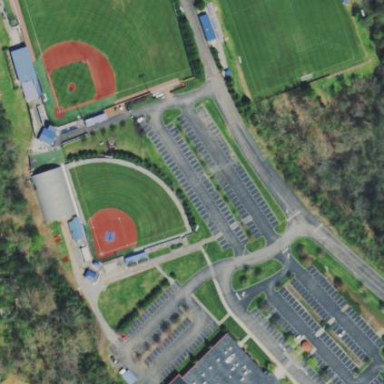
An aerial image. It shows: Softball pitch for leisure land activities.